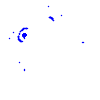
Particle: pion